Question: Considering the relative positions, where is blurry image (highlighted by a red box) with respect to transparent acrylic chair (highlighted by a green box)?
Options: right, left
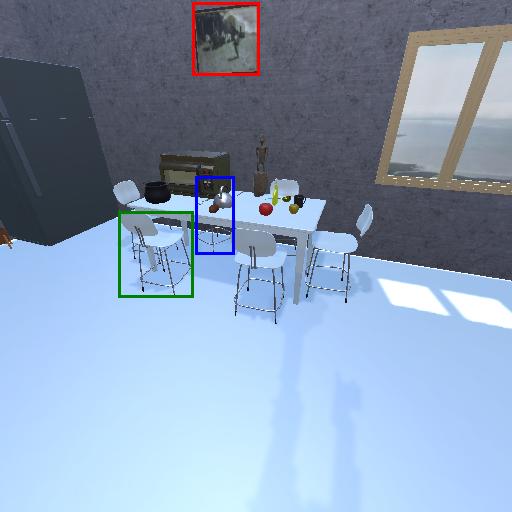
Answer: right